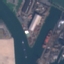
Land use / land cover class: River